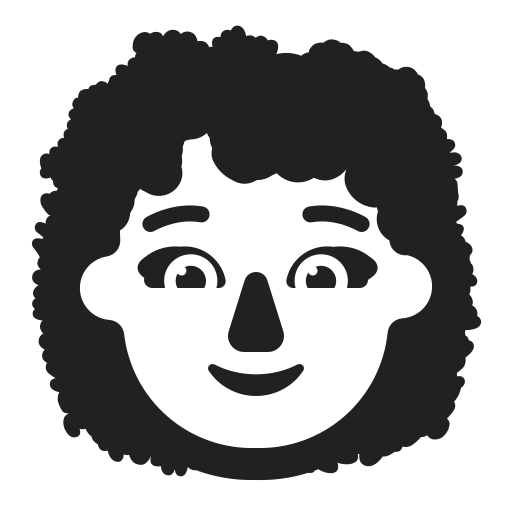
woman curly hair high contrast default